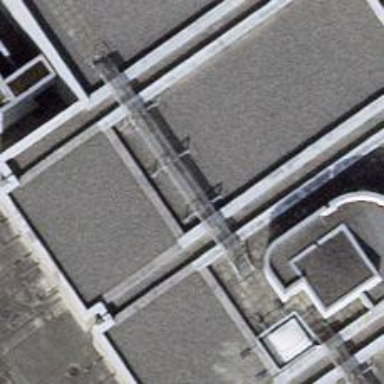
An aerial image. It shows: Transformer.